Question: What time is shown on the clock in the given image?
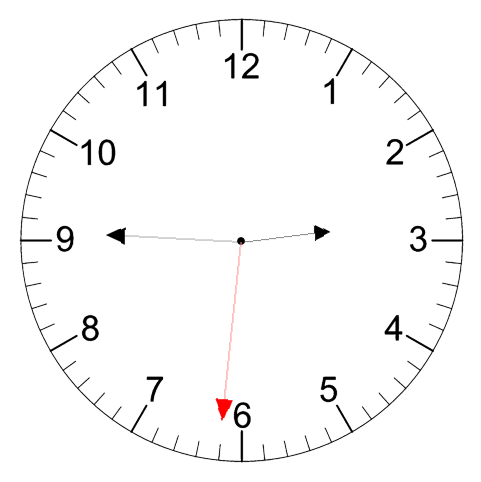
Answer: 02:45:31